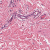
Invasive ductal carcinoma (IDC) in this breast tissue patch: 0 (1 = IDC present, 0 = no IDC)